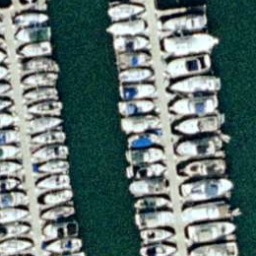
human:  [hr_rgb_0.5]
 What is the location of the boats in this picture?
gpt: left and middle